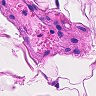
Metastatic tissue present: no